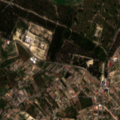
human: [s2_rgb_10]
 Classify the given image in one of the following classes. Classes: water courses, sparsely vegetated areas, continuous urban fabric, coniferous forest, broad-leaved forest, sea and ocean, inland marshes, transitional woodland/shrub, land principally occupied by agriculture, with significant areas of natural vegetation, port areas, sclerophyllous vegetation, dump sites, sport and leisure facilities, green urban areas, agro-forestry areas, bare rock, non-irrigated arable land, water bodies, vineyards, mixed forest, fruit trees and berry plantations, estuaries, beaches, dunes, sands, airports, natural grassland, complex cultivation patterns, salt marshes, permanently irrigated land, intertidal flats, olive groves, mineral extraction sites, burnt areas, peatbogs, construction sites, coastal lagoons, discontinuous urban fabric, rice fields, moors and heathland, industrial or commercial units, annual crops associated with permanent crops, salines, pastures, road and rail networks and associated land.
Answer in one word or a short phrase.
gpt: discontinuous urban fabric, permanently irrigated land, complex cultivation patterns, land principally occupied by agriculture, with significant areas of natural vegetation, mixed forest